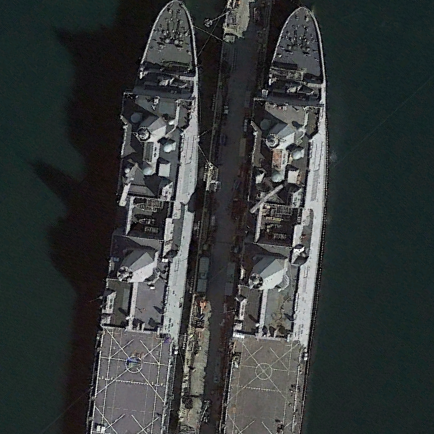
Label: combat